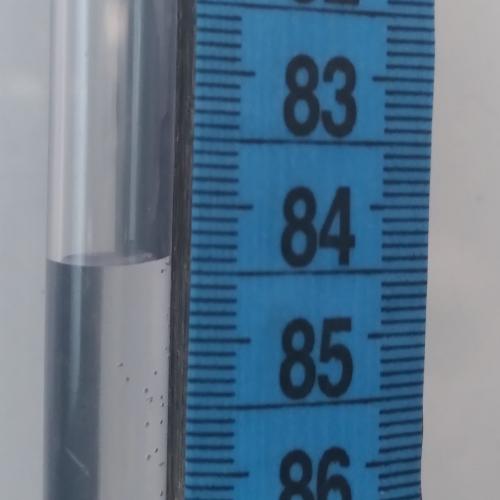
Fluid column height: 84.4 cm